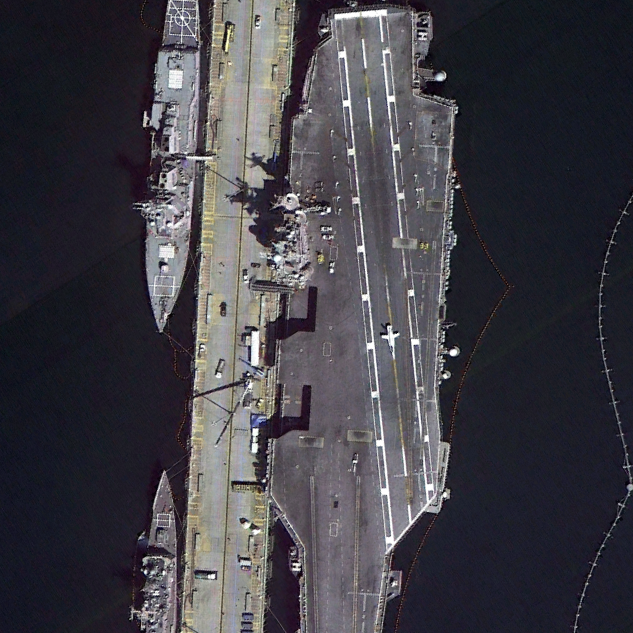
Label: aircraft_carrier